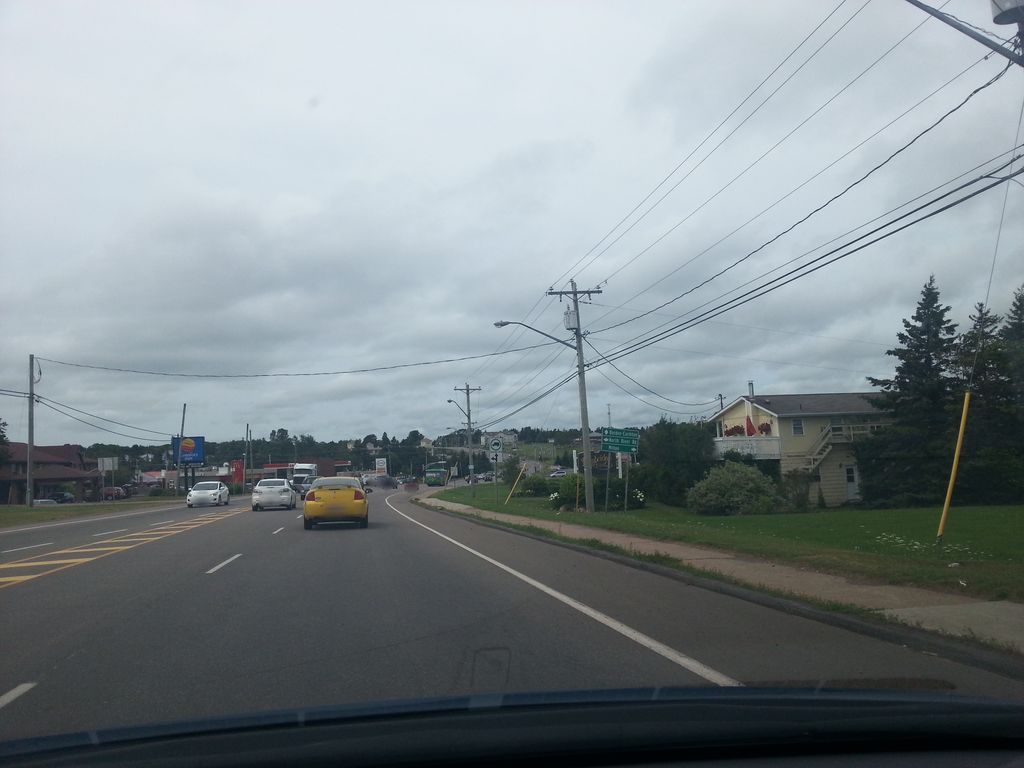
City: charlottetown